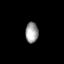
Tissue: lung
Cell type: Epithelial cells
Senescence score: 0.5567
Nuclear area (px): 257
Mean DAPI intensity: 158.93